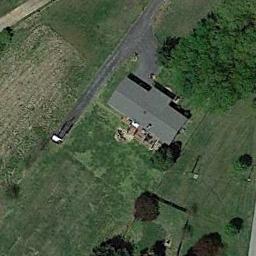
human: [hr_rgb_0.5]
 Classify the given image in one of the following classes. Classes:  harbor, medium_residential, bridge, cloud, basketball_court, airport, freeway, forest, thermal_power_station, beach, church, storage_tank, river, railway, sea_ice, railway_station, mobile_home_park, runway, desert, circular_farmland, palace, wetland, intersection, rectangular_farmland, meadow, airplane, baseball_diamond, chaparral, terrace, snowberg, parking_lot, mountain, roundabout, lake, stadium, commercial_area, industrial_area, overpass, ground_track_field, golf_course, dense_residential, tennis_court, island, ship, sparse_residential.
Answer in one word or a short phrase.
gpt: sparse_residential